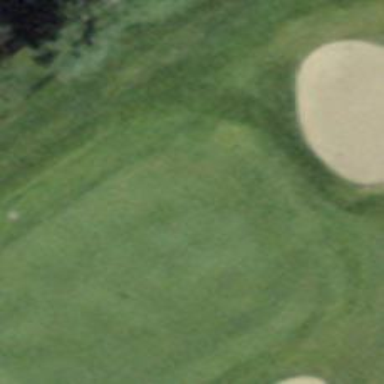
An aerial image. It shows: Green golf area with grass land use.